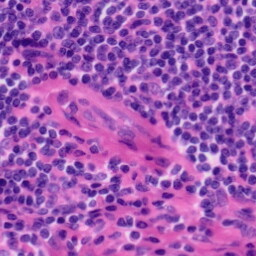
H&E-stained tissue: Tonsil